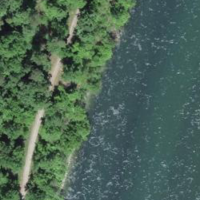
EUNIS habitat code: 15
Species observed at this site:
Melittis melissophyllum